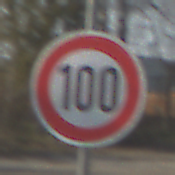
Verkehrszeichen: Geschwindigkeit100
Umgebung: Outdoor, Suburban
Tageszeit: MorningAfternoon
Wetter: PartlyCloudy
Licht: Natural
Jahreszeit: NotSpecified
Kontrast: HighContrast